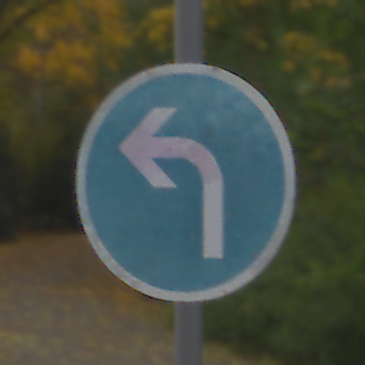
Verkehrszeichen: VorgeschriebeneFahrtrichtungLinks
Umgebung: Outdoor, Nature
Tageszeit: Midday
Wetter: Overcast
Licht: Natural
Jahreszeit: Autumn
Kontrast: LowContrast